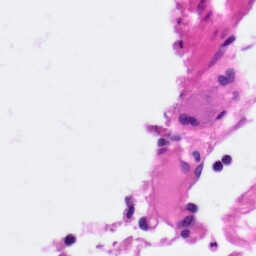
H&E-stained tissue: Pancreatic